Question: This is my sample program which creates a String Object
'''
public class TestingHeap {
public static void main(String args[])
{
String str = new String("Hi This is sample String");
try {
//Thread.sleep(<PHONE>);
} catch (InterruptedException e) {
// TODO Auto-generated catch block
e.printStackTrace();
}
}
}
'''
When i viewed the Heap Dump under VisualVM Tool the instances for that class is shown as zero
This is the screenshot wrt to above statement

If my assumption is wrong could you please let me know how to see the Objects present under Heap ??
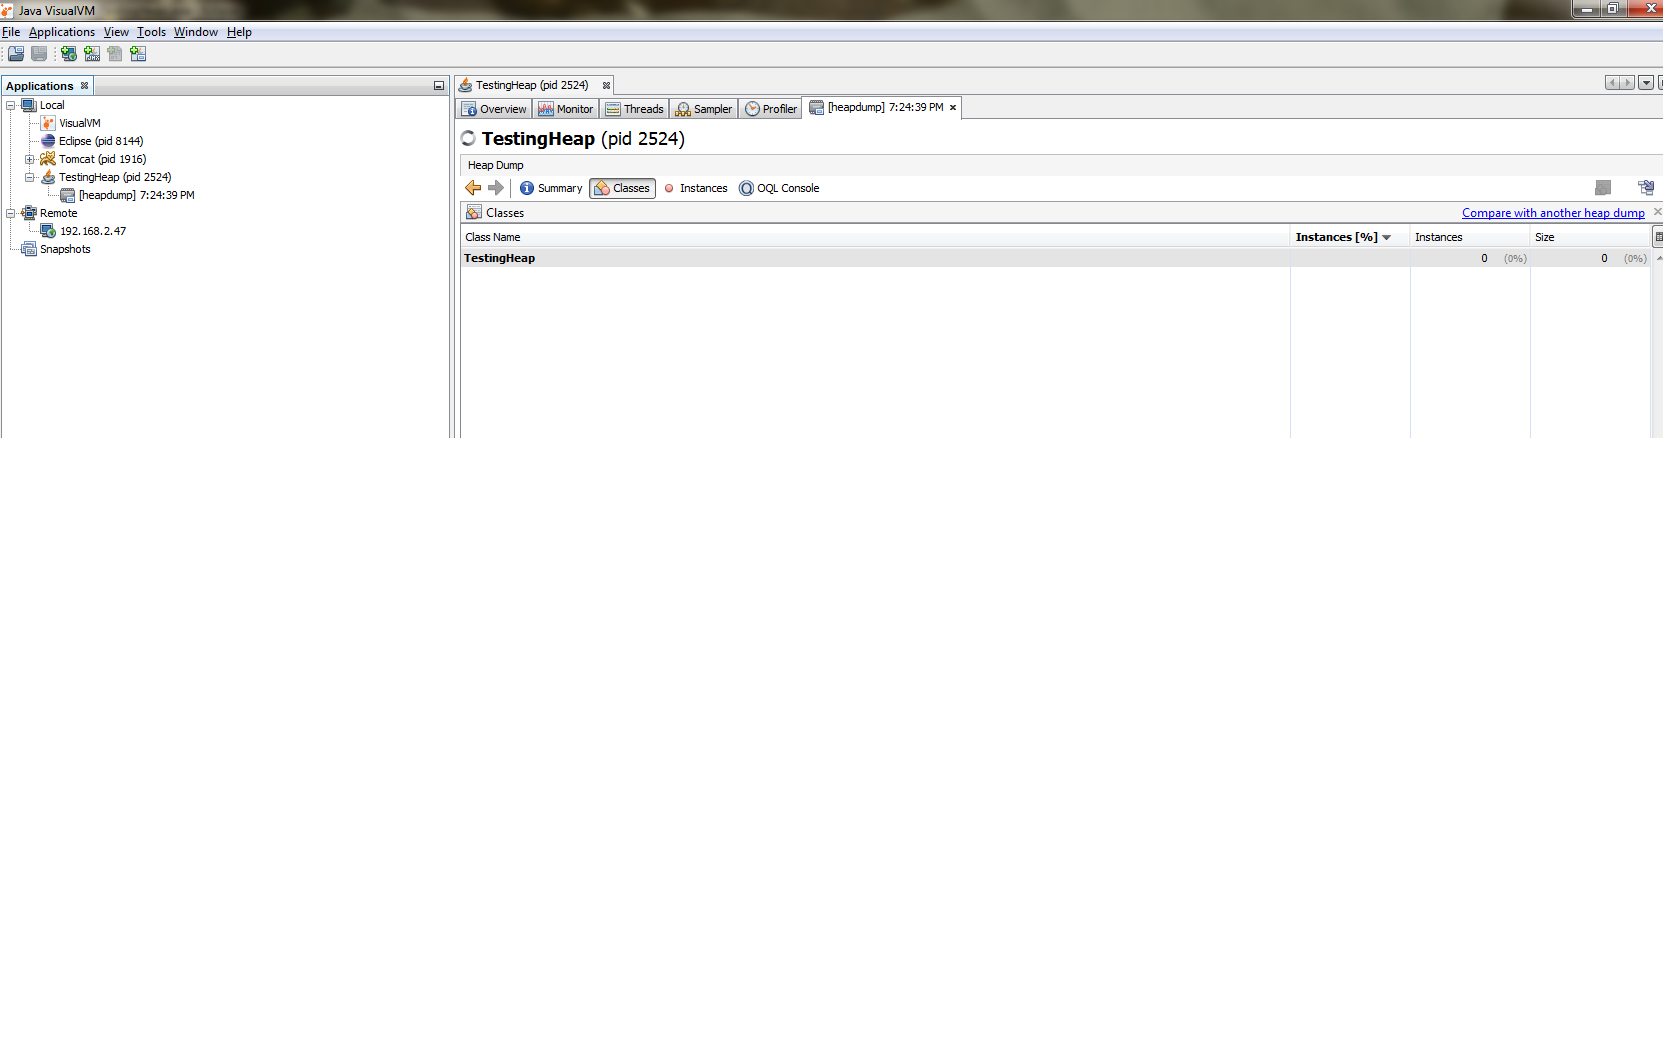
Answer: Because your 'main()' method is static and your code doesn't create an instance of 'TestingHeap'. You could do so,
'''
TestingHeap th = new TestingHeap(); // <-- add to main.
'''